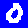
Digit: 0